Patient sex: F
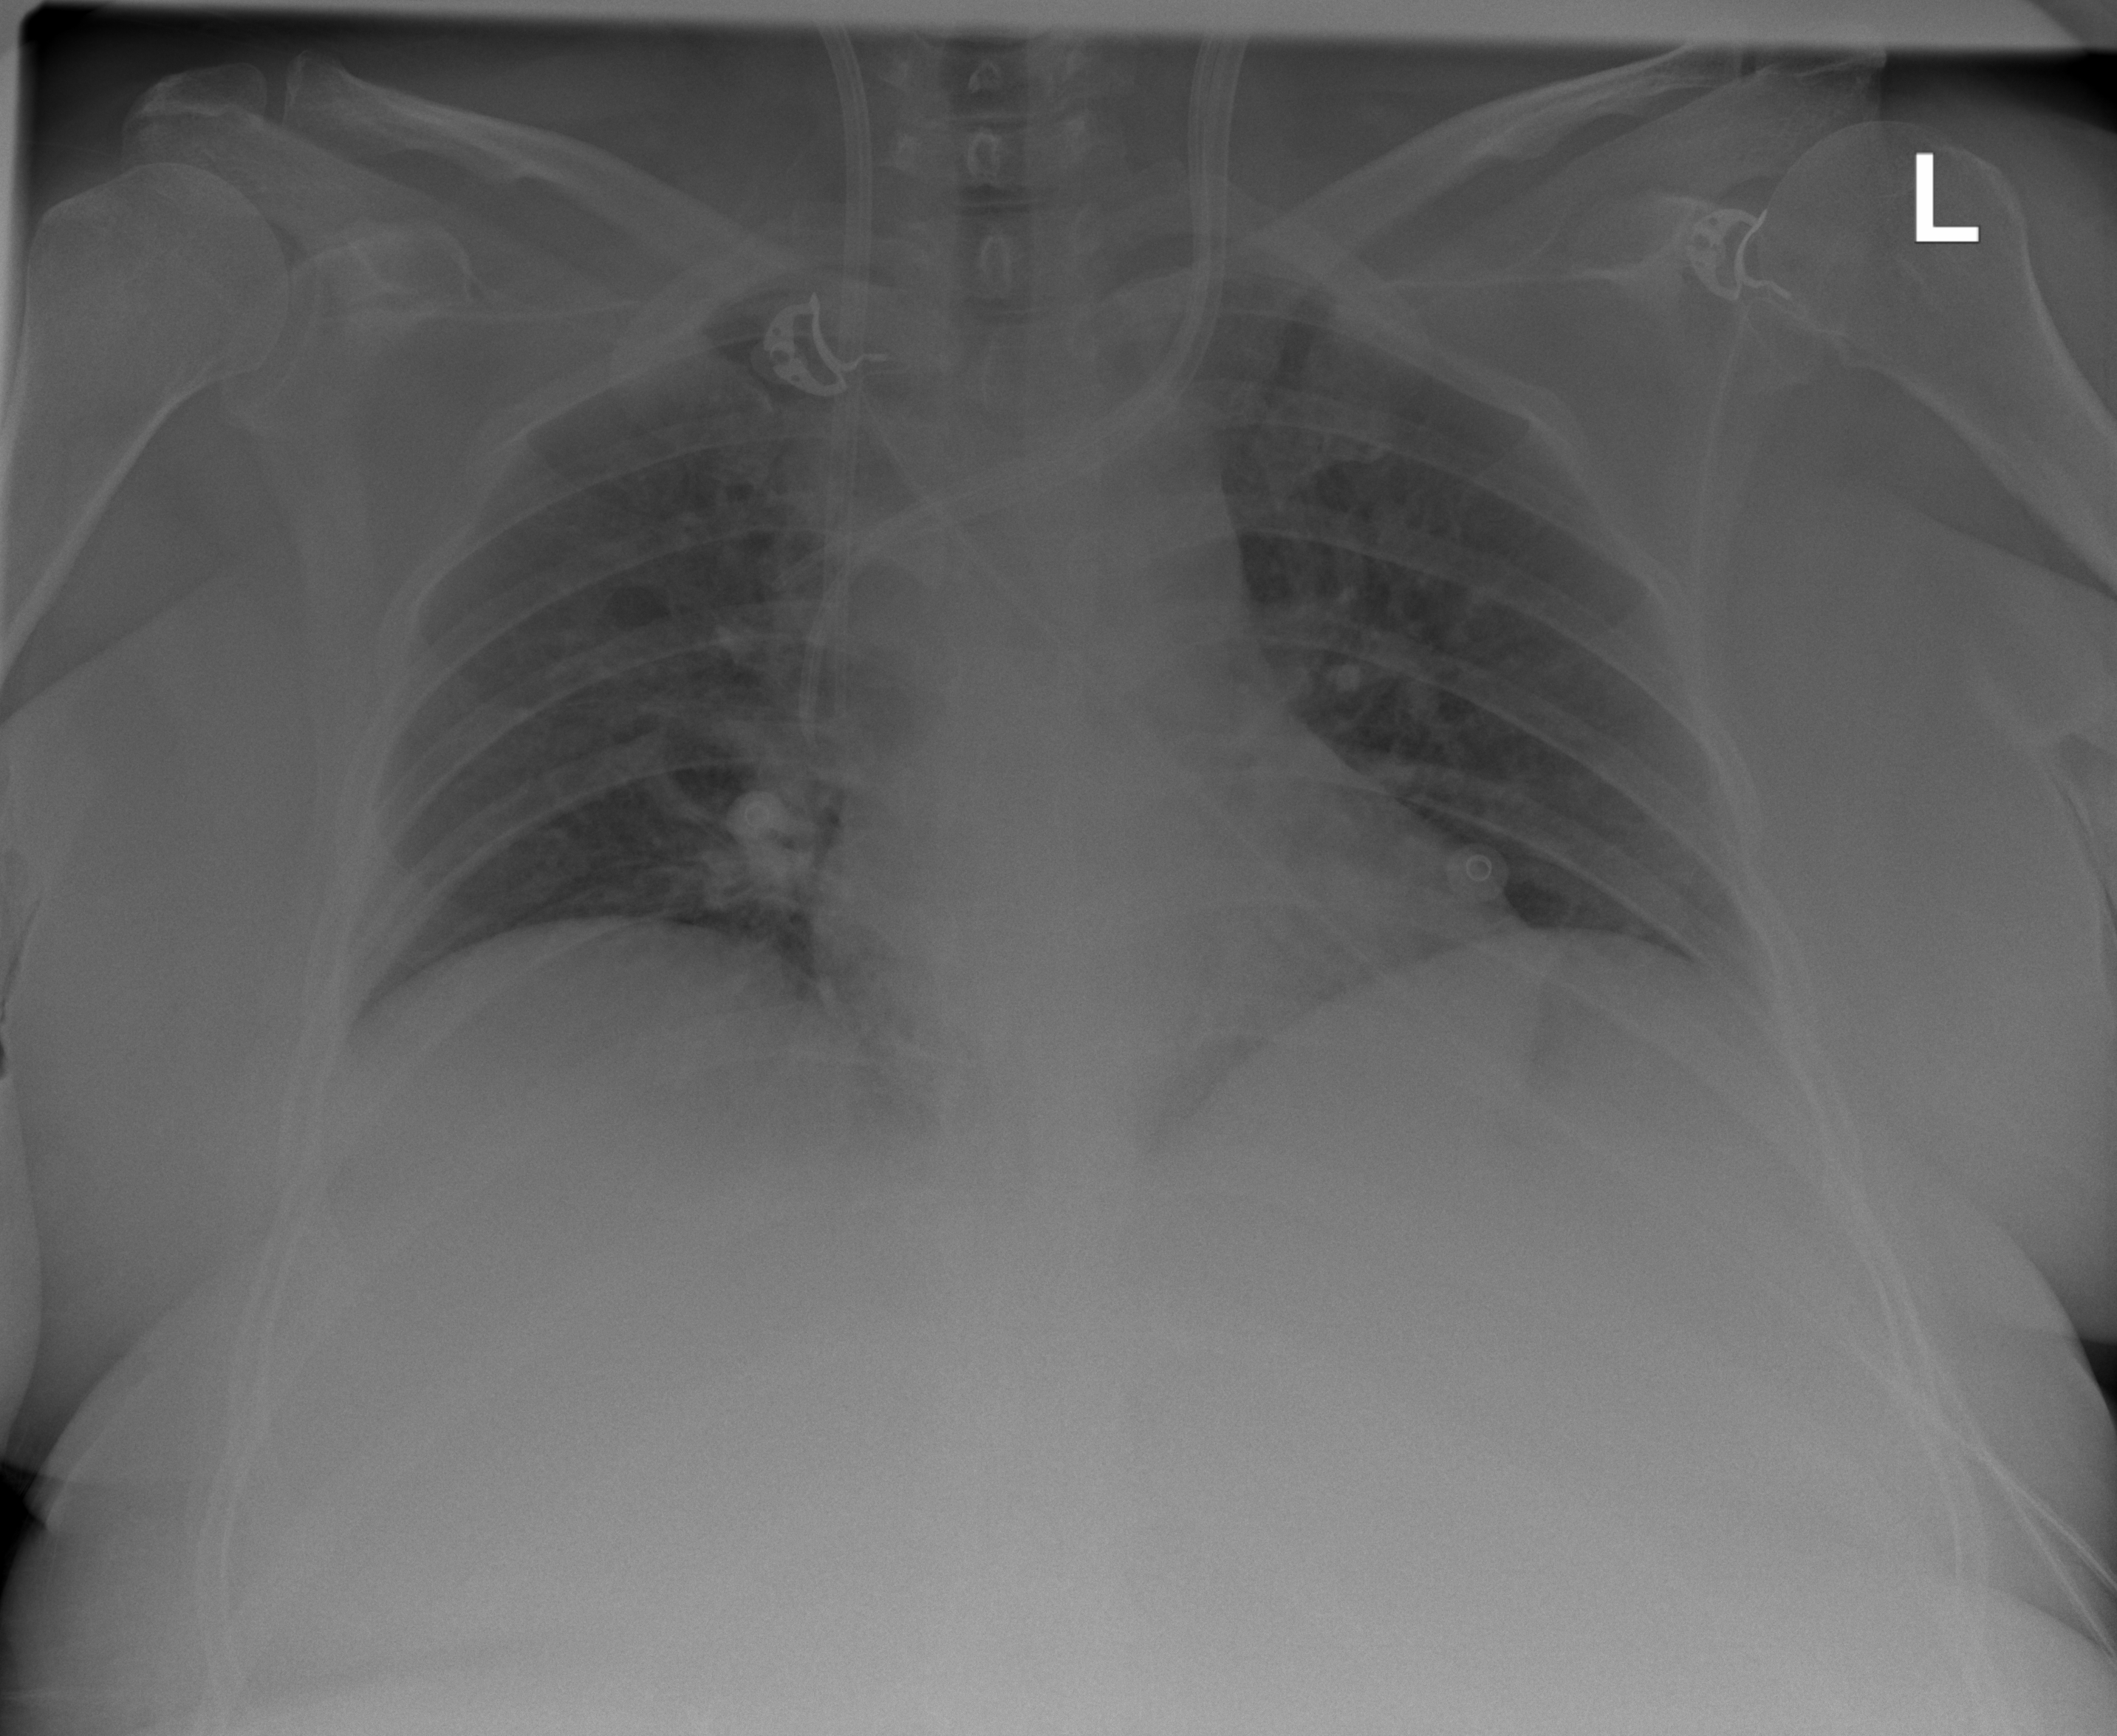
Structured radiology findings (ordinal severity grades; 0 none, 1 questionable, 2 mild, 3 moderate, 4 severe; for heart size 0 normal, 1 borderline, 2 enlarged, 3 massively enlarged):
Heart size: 0
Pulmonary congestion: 1
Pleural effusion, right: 0
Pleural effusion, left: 0
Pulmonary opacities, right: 0
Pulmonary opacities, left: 0
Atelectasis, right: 2
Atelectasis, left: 2